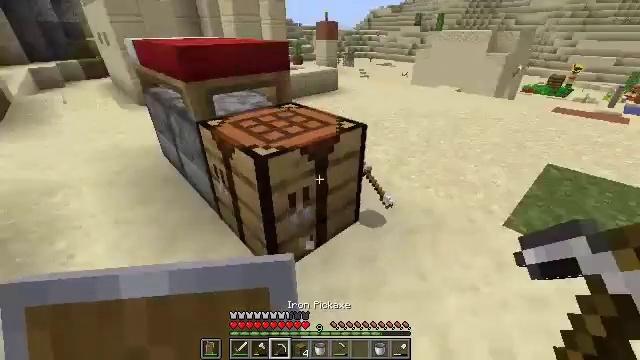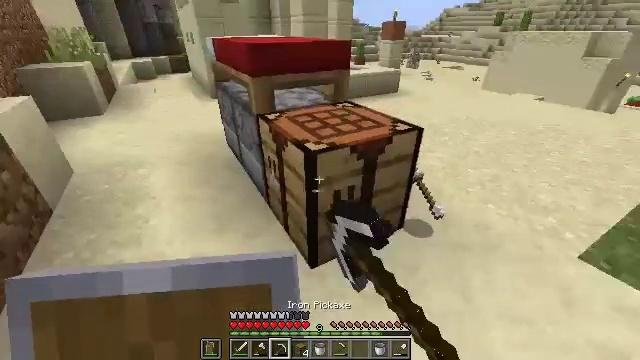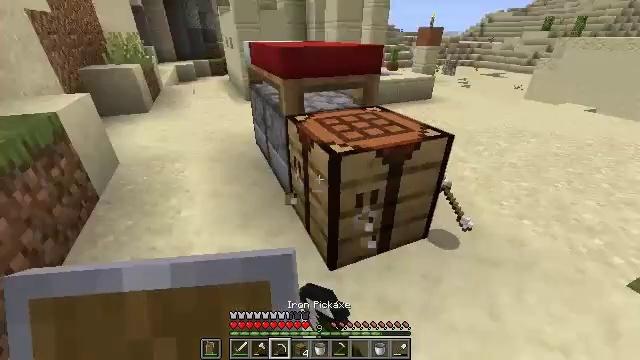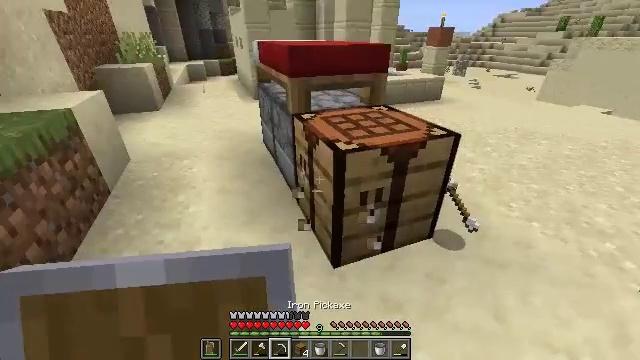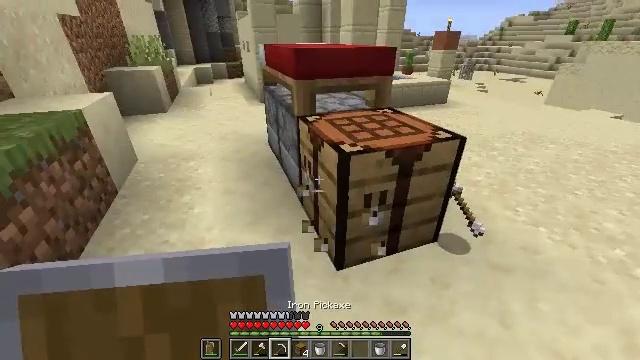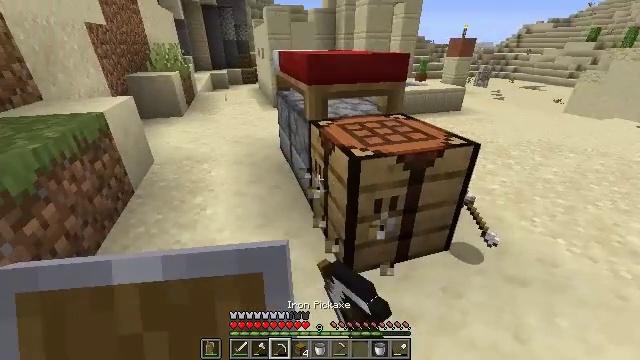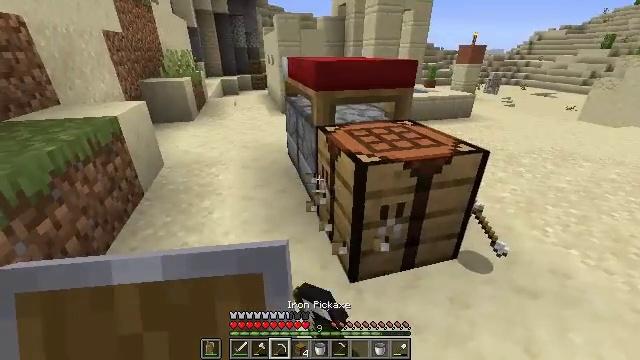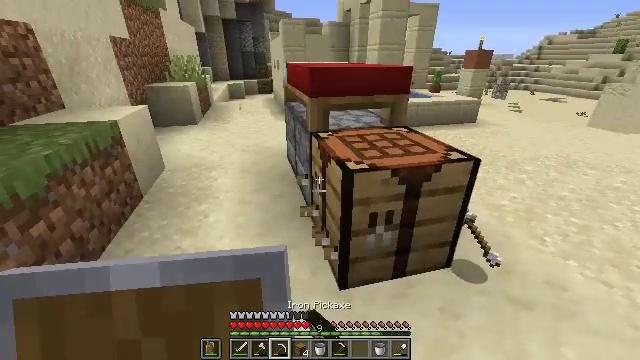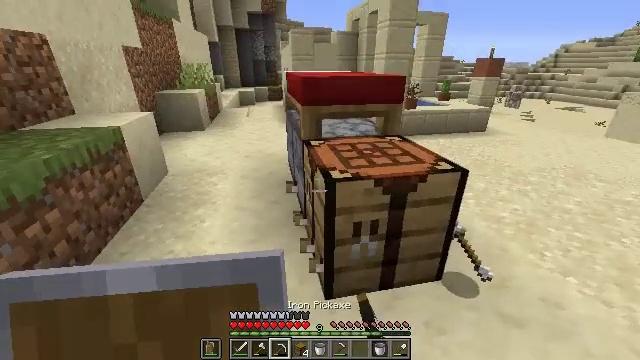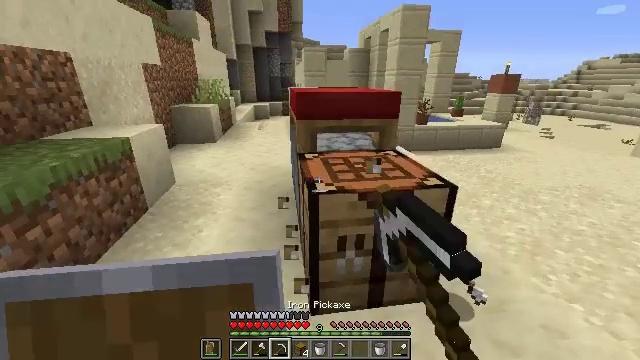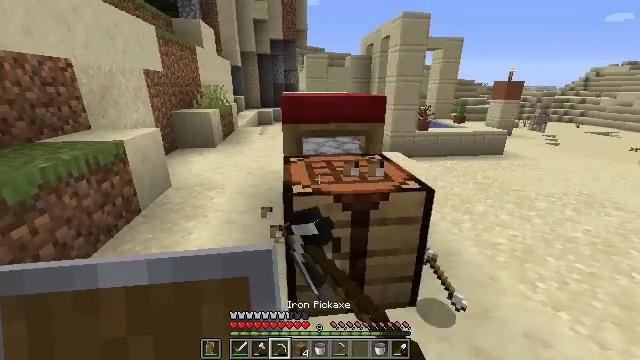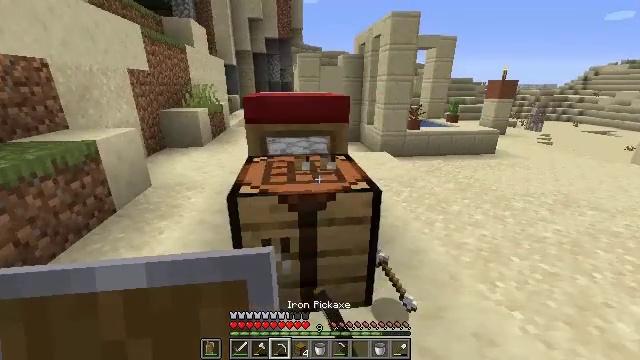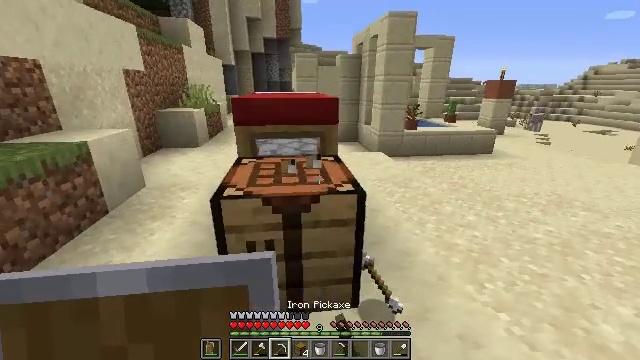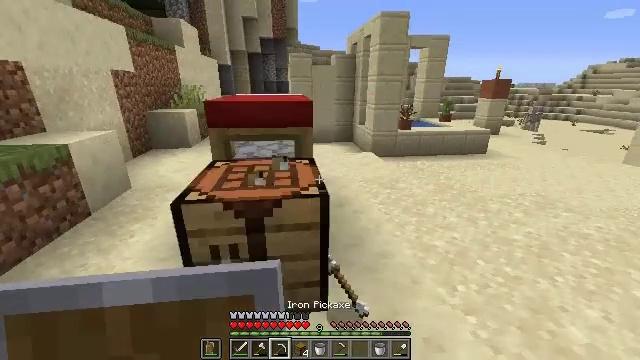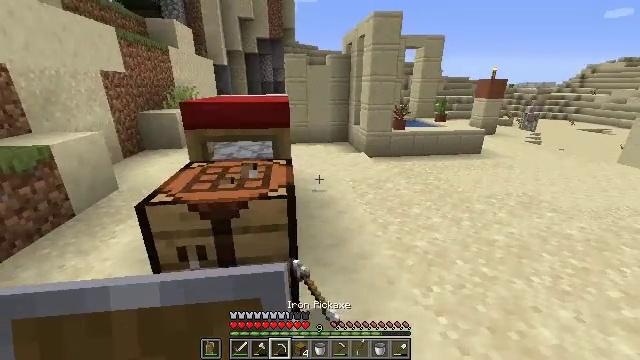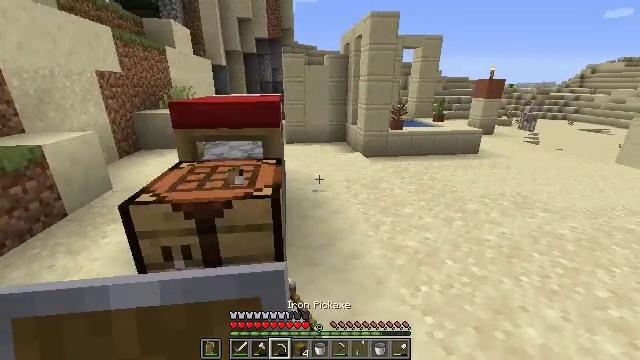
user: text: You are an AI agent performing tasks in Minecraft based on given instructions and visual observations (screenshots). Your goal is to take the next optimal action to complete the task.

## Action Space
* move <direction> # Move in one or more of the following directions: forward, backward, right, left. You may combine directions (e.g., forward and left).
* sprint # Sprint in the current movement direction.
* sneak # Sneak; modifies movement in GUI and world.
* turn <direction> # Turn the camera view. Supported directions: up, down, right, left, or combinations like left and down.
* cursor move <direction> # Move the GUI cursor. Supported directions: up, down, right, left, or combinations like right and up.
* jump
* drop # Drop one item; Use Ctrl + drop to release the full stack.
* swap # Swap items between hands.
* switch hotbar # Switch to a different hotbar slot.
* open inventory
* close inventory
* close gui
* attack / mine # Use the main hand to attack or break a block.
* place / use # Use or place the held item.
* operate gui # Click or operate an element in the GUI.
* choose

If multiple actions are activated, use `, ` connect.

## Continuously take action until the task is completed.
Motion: motion action
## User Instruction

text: Mine the red bed from the ground.
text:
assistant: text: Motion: turn left, attack / mine
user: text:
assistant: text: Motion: turn left, attack / mine
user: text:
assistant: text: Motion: turn left, attack / mine
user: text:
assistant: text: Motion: turn left, attack / mine
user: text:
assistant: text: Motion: turn left and up, attack / mine
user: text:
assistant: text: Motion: move right, turn left and up, attack / mine
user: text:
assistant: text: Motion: move right, turn left, attack / mine
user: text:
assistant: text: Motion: move right, turn left and up, attack / mine
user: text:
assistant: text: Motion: move right, turn left and up, attack / mine
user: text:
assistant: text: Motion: move right, turn left and up, attack / mine
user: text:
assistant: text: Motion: move right
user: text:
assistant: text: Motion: move right
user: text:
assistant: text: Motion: move right
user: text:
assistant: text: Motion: move right
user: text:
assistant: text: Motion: no_op
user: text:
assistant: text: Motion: open inventory
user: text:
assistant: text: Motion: open inventory
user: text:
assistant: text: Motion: cursor move right and up, open inventory
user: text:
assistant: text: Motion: cursor move right and up
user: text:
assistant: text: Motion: no_op
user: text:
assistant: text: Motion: no_op
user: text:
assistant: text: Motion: close inventory
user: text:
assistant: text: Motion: turn left, close inventory
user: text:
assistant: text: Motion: turn left, close inventory
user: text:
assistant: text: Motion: move forward and move right, turn left
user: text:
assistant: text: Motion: move forward and move right, turn left
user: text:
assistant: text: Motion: move forward and move right, turn left, attack / mine
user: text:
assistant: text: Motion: move forward and move right, turn left, attack / mine
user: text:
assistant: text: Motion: move forward and move right, turn left, attack / mine
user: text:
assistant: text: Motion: move forward and move right, turn left, attack / mine